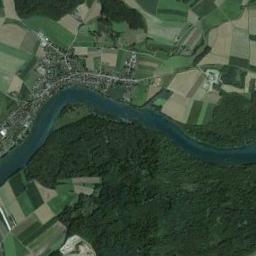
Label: river